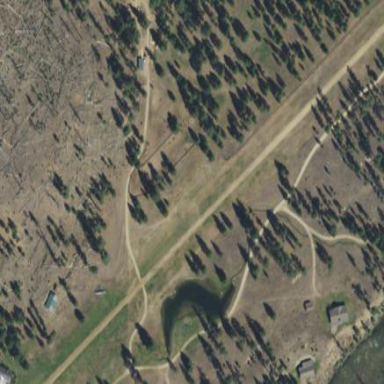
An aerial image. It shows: Unpaved runway at the airport.